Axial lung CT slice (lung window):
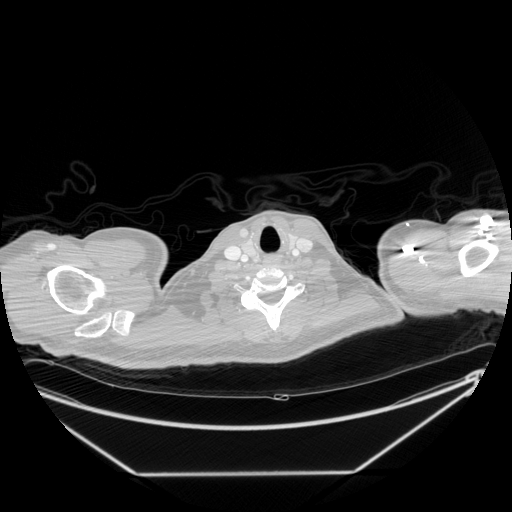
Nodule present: no